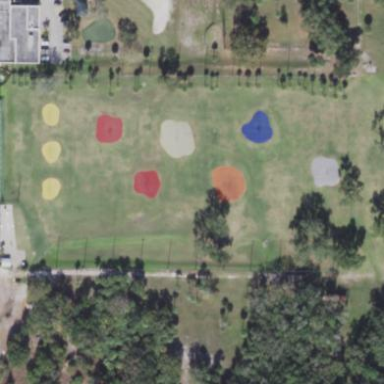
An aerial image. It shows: Grassy area used as driving range for golf.